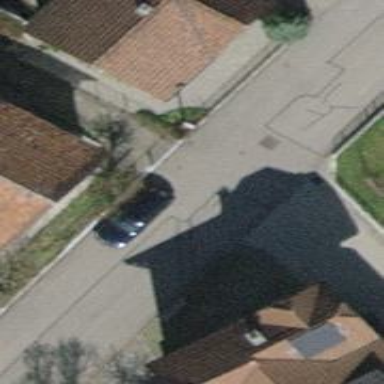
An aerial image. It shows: Residential road with asphalt surface and no sidewalk.